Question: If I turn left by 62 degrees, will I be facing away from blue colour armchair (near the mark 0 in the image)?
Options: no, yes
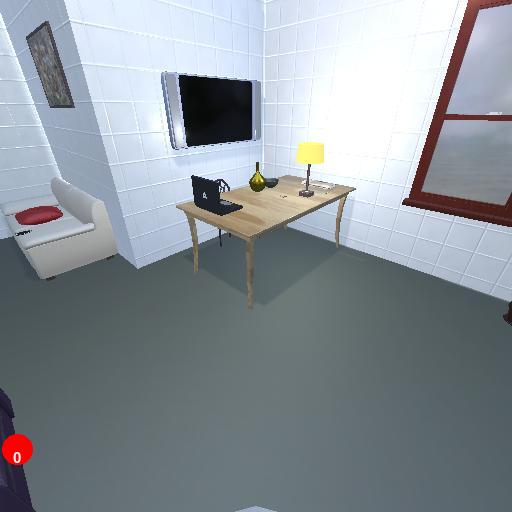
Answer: no